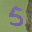
Label: 5